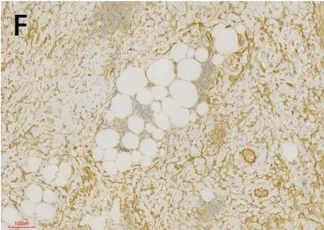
(F) Spindle cells in mural nodules expressed SMA.
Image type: pathology (immunostaining)